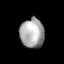
Tissue: lung
Cell type: Endothelial cells
Senescence score: 0.1984
Nuclear area (px): 696
Mean DAPI intensity: 167.417